Field crop: tomato
Growth stage: 1
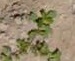
Species: portulaca